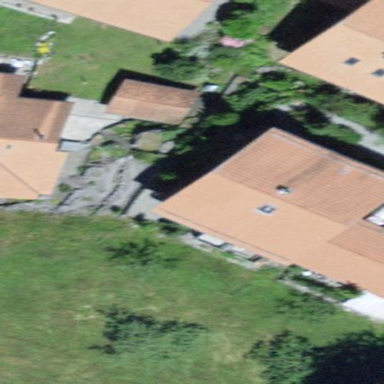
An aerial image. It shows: Residential building.